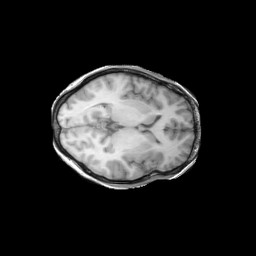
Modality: T1w
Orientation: axial
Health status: ill
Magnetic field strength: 3 T